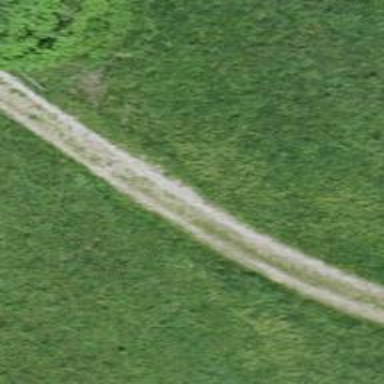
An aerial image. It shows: Unpaved track road.